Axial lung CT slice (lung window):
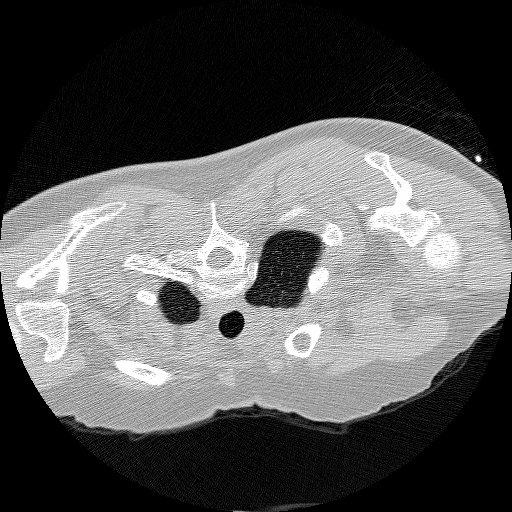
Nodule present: no